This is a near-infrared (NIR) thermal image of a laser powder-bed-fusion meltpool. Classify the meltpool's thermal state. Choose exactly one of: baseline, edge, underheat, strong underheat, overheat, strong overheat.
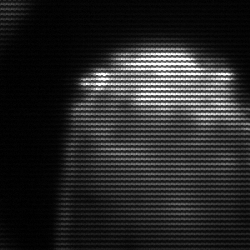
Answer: edge